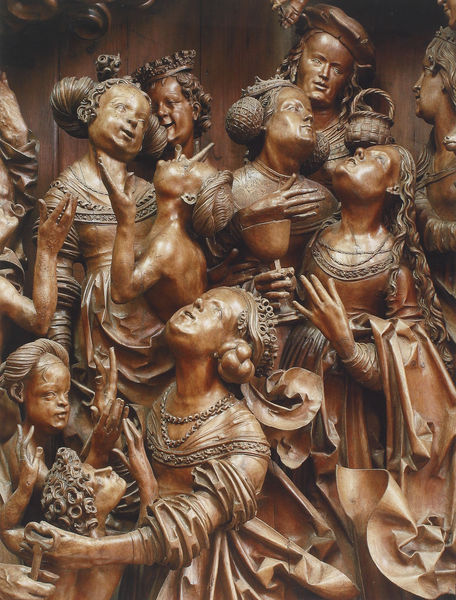
Titel: Marienaltar der Wallfahrts- und Pfarrkirche St. Maria am grünen Anger in Mauer bei Melk
Standort: Melk, Wallfahrts- und Pfarrkirche St. Maria am grünen Anger (EU - AUT)
Schlagwörter: hand, frauen, menschen, braun, finger, frisuren, holz, kleid, kleider, falten, gewänder, krone, locken, kinder, kette, korb, bronze, zeigen, oben, haarknoten, beten, altar, schnitzerei, geschnitzt, klagen, kronen, hochschauen, holzrelief, hochsehen